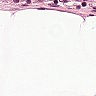
Metastatic tissue present: no